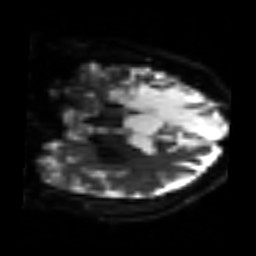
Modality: sbref
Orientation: coronal
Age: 49
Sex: male
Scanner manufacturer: siemens
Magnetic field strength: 3 T
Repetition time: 3.2 s
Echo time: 0.081 s